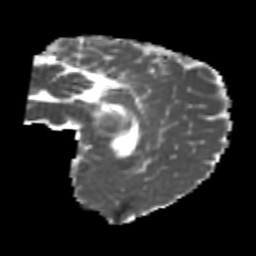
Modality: MD
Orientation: sagittal
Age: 21
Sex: male
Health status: healthy
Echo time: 0.074 s